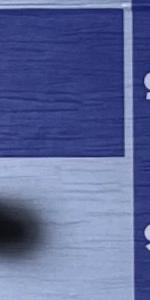
Label: Empty